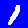
Digit: 1